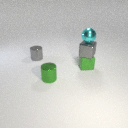
small gray metal cube above small green rubber cube